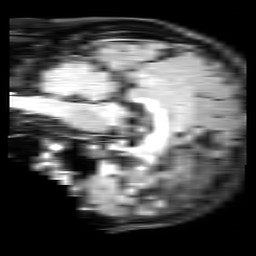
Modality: FLAIR
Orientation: sagittal
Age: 74
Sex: male
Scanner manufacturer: philips
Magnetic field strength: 3 T
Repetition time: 11 s
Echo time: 0.125 s